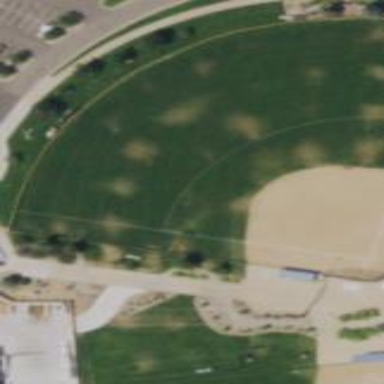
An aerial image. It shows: Baseball pitch for leisure and sports activities.